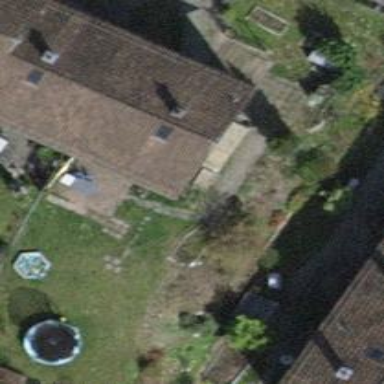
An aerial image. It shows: Semi-detached house with gabled roof.